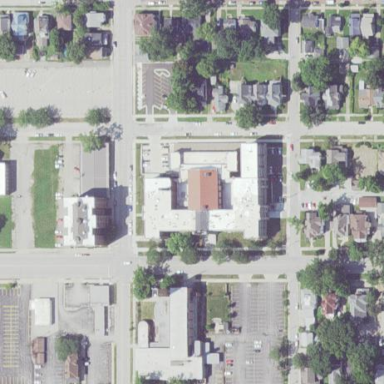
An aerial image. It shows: The building is school but is actually being used as apartments.